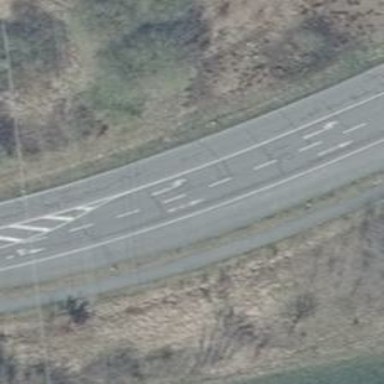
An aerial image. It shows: Asphalt road classified as primary highway.